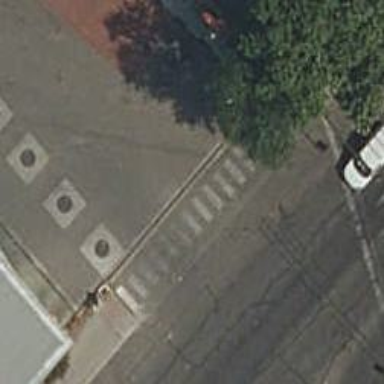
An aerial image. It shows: Uncontrolled zebra crossing on the road.